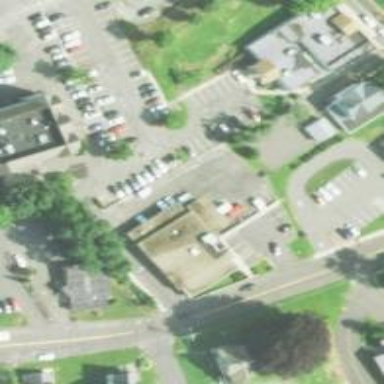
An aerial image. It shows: Post office.